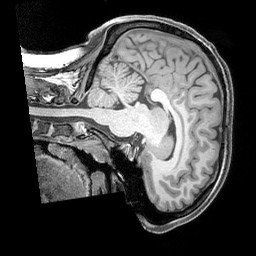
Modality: T1w
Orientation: sagittal
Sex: female
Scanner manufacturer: siemens
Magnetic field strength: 3 T
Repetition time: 2.3 s
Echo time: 0.00226 s